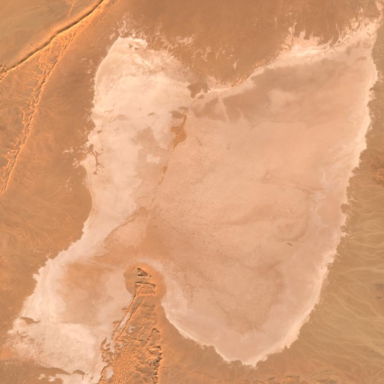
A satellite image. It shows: Salt desert.